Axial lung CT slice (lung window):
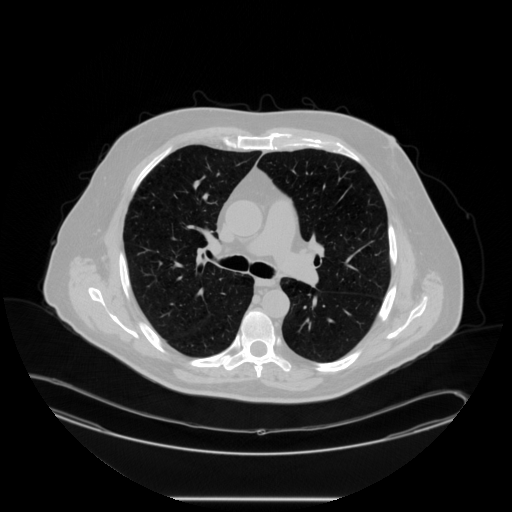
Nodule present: no